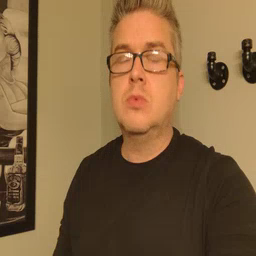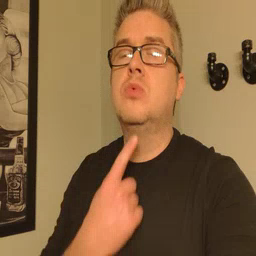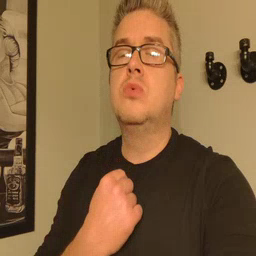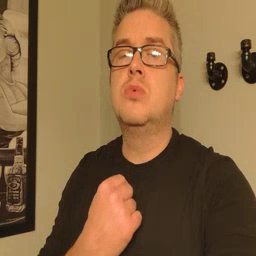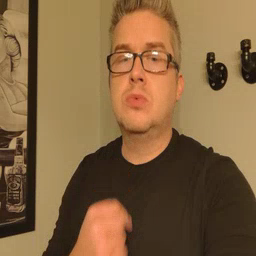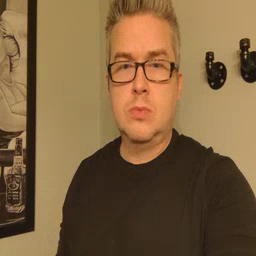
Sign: thirsty